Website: slack
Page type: payment
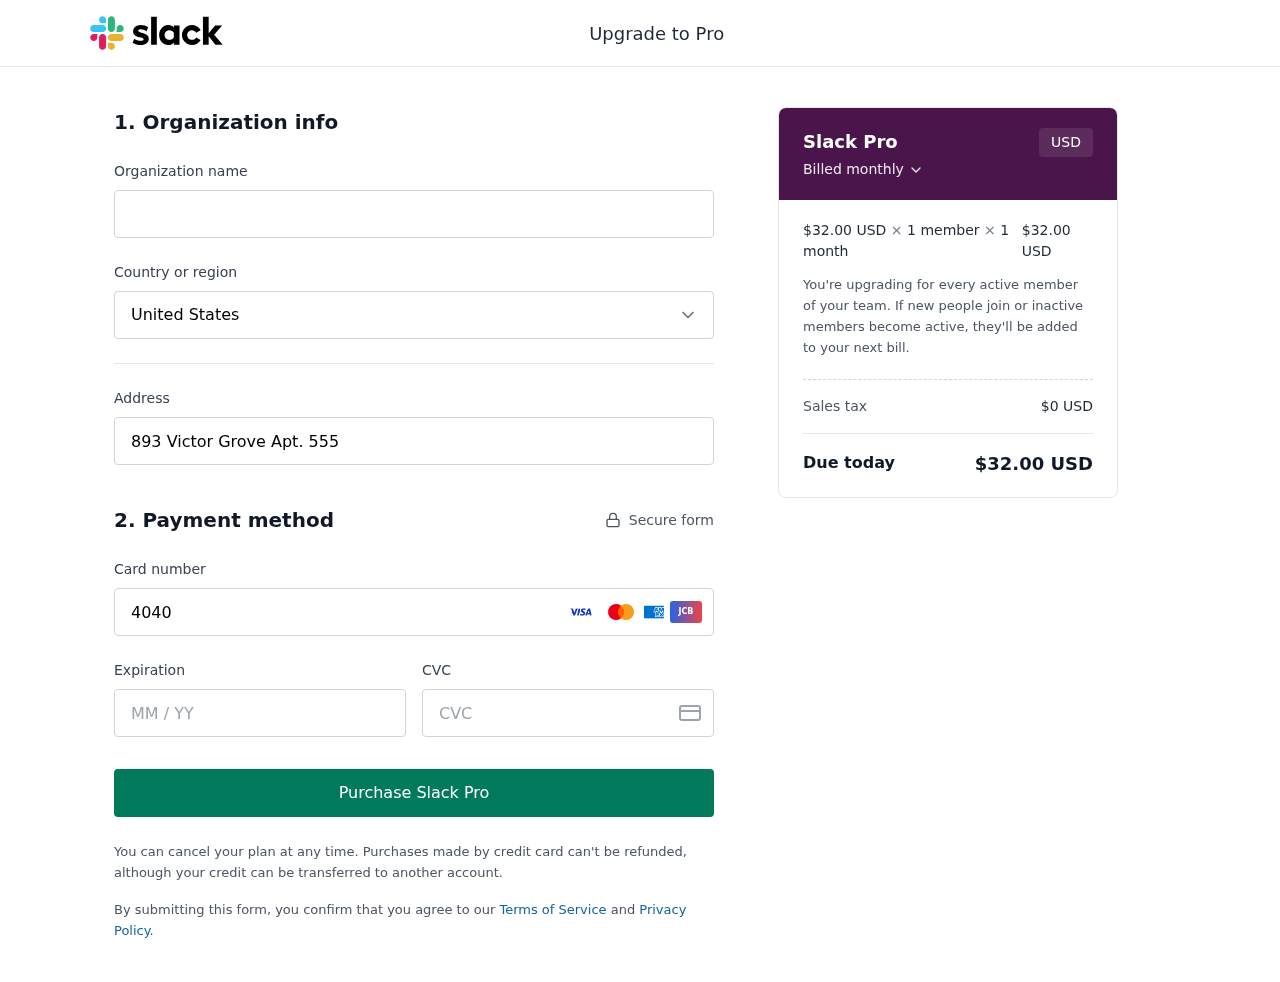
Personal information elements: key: PII_CARD_CVV
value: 567
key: PII_CARD_EXPIRY
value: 04/28
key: PII_CARD_NUMBER
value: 4040 6755 1886 5921
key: PII_COUNTRY
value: United States
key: PII_STREET
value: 893 Victor Grove Apt. 555
Product elements: key: PRODUCT1_PRICE
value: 32
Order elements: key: ORDER_SUBTOTAL
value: $32.00 USD
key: ORDER_TAX
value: $0 USD
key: ORDER_TOTAL
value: $32.00 USD